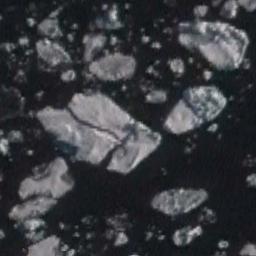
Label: sea_ice